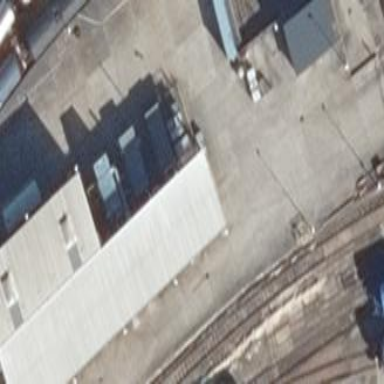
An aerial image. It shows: Industrial building.